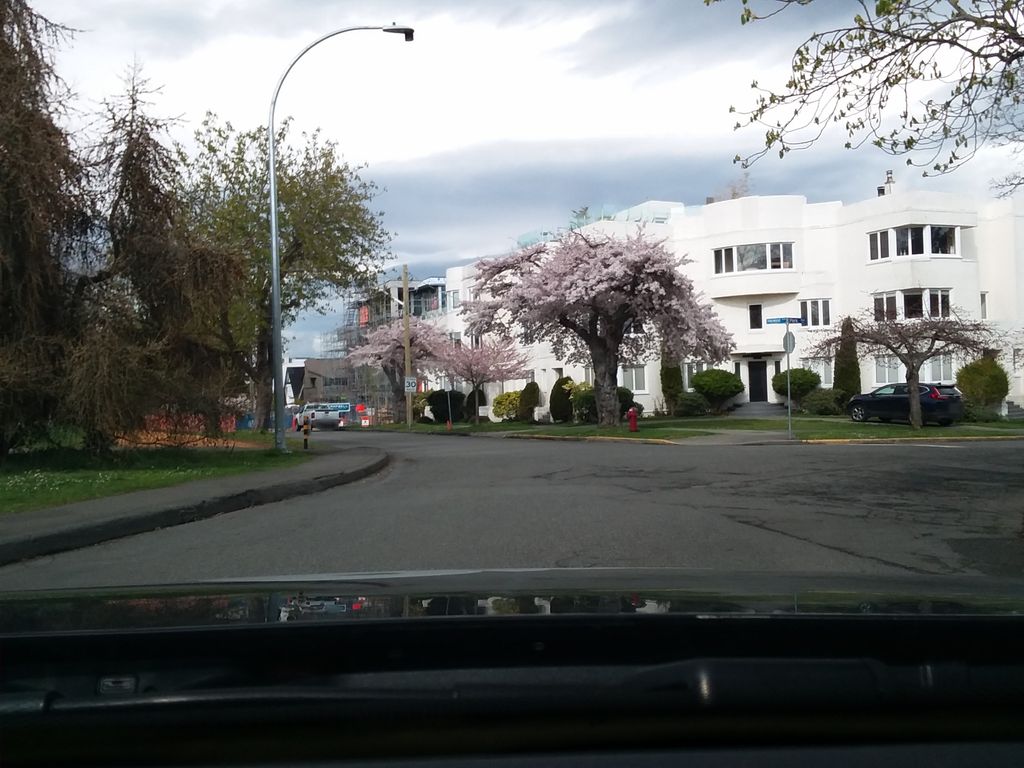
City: victoria